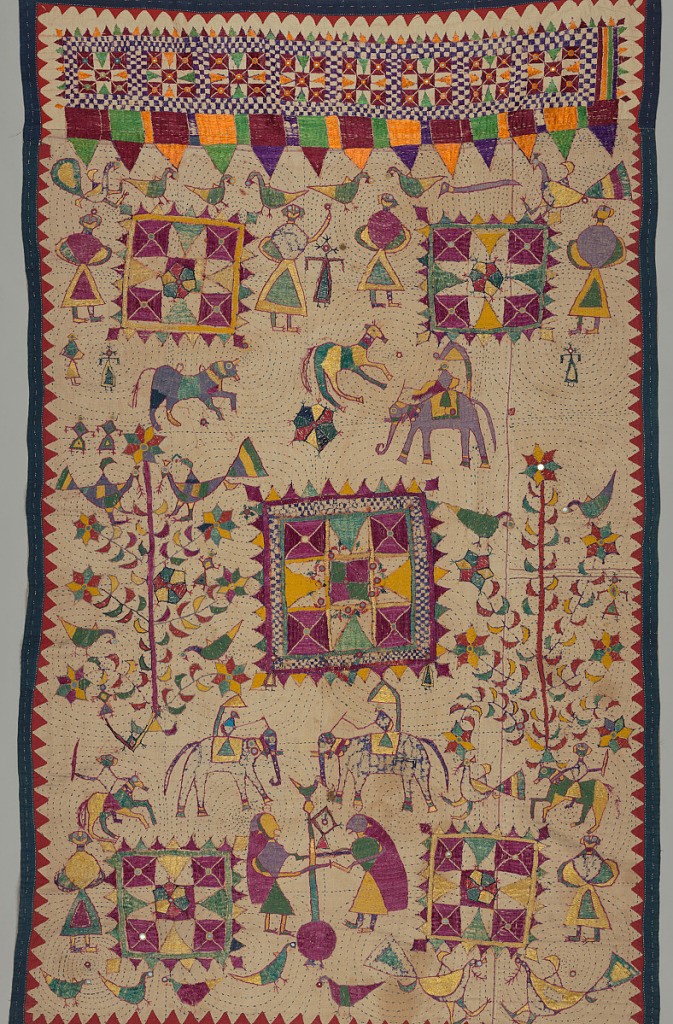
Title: Textile
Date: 18th-19th century
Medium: cotton, silk, mirror inserts Technique: embroidered and appliquéd
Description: Hindu-type embroidery. Panel or cover with scenes from Spring Festival. Two layers of cotton embroidered in silk and purple, green, yellow, gold, red, and blue. Panel divided.